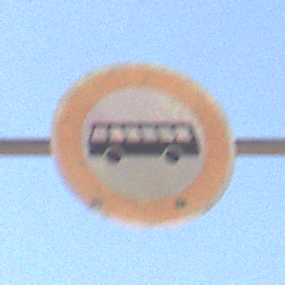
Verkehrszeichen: VerbotKraftomnibusse
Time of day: Midday
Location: Outdoor (Nature)
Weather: Clear
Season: NotSpecified
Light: Natural